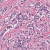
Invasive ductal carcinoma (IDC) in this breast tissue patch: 1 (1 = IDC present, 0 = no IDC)